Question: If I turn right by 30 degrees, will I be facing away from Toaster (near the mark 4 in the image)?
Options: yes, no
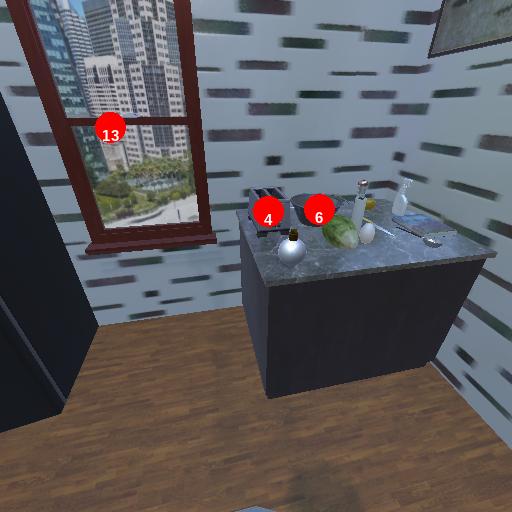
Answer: yes